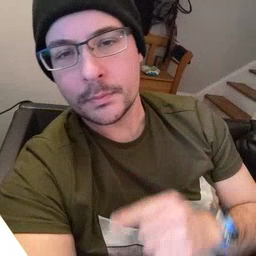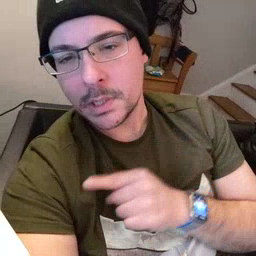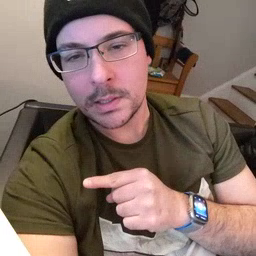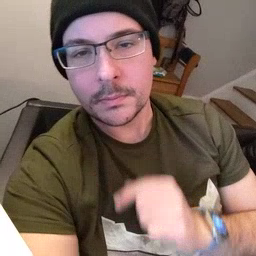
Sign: hesheit